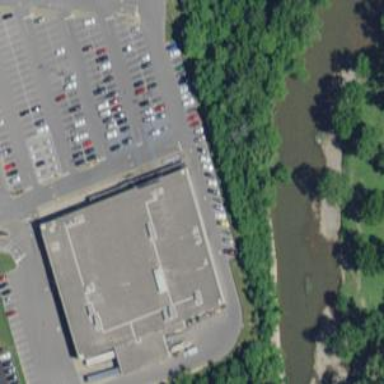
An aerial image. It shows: Supermarket building.